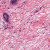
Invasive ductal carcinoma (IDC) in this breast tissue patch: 0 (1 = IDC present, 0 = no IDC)